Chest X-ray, PA view. Patient: 47 years old, sex F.
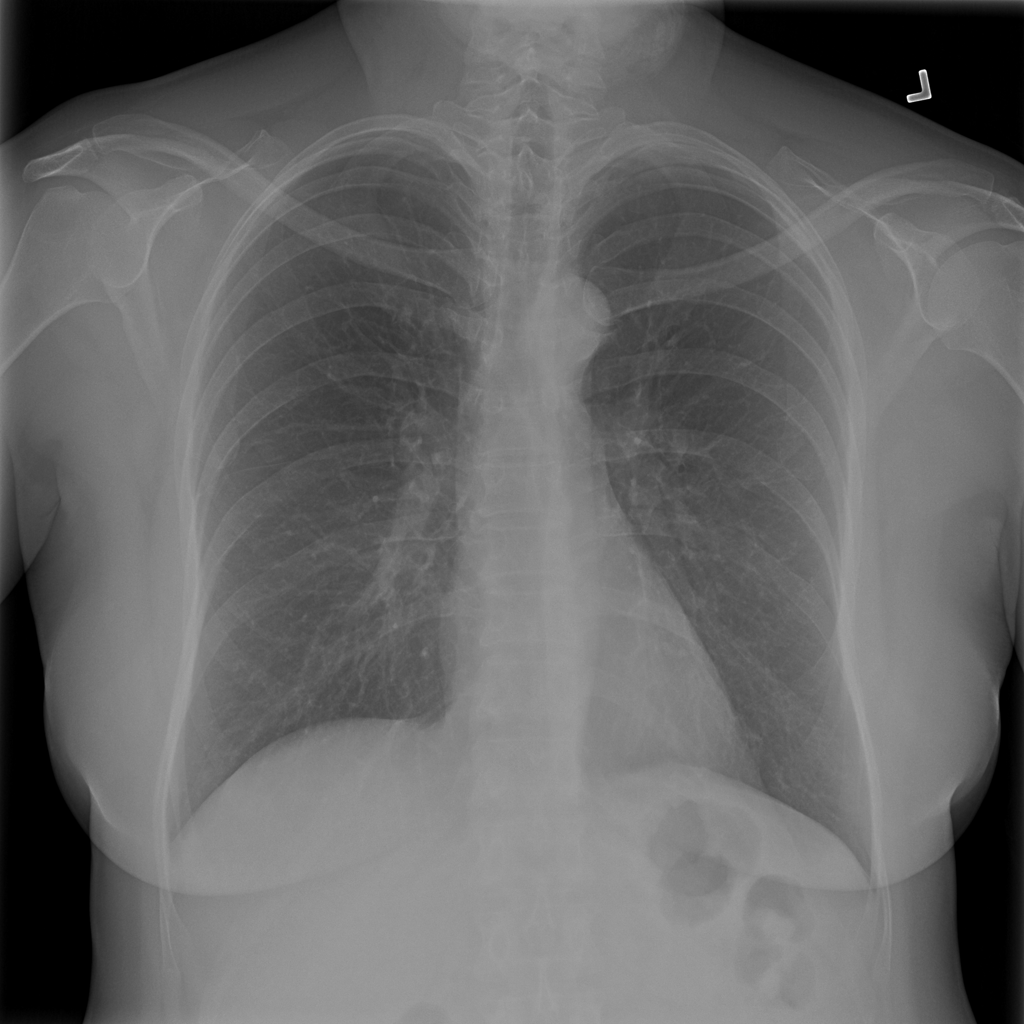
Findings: No Finding